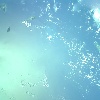
Label: water